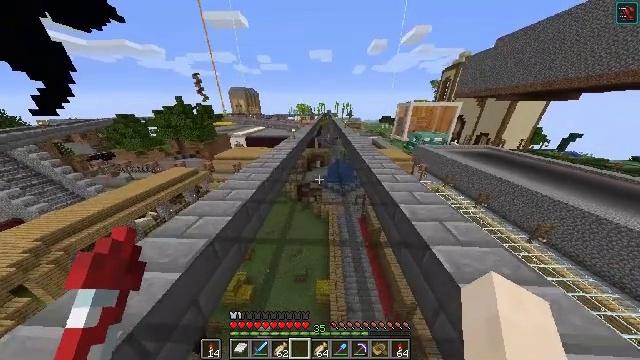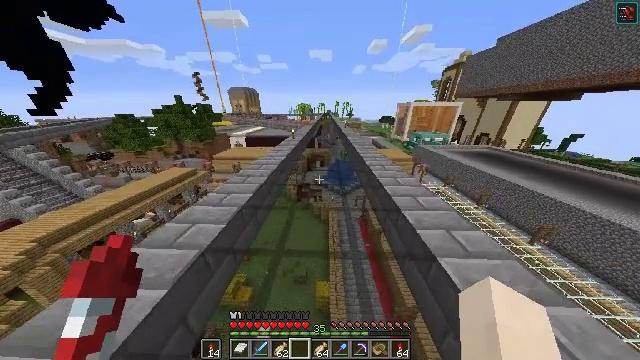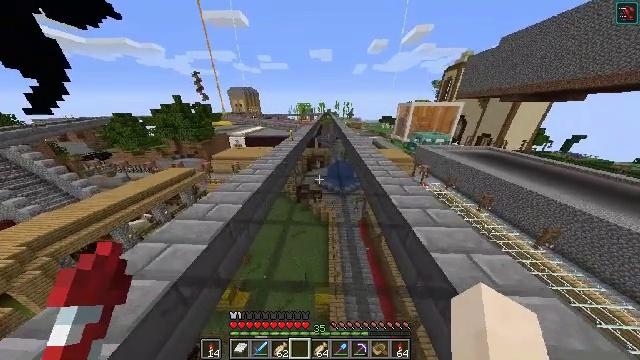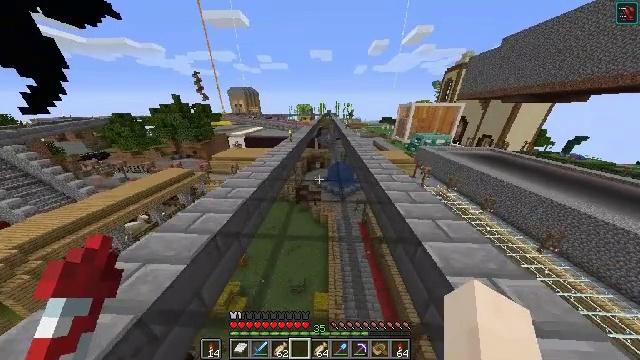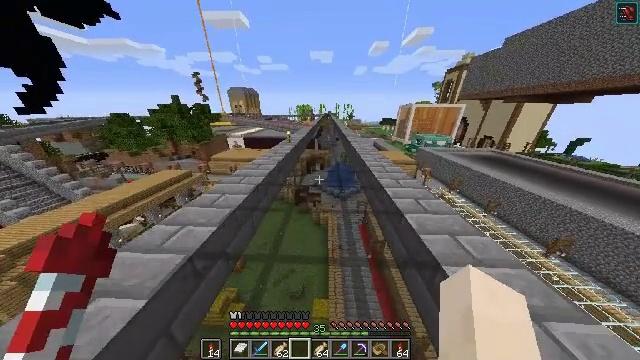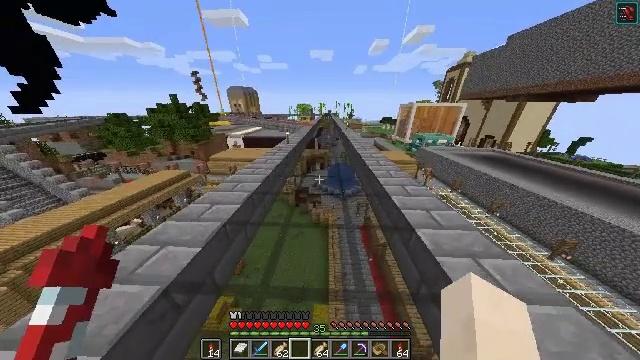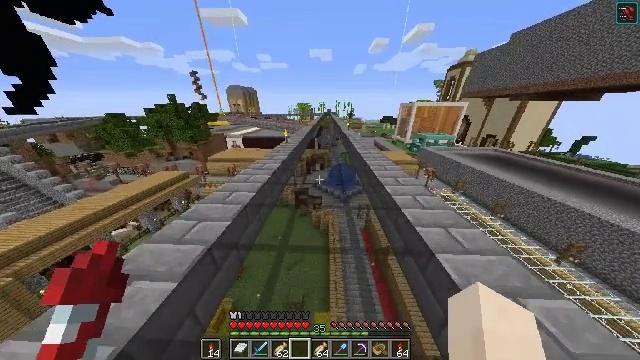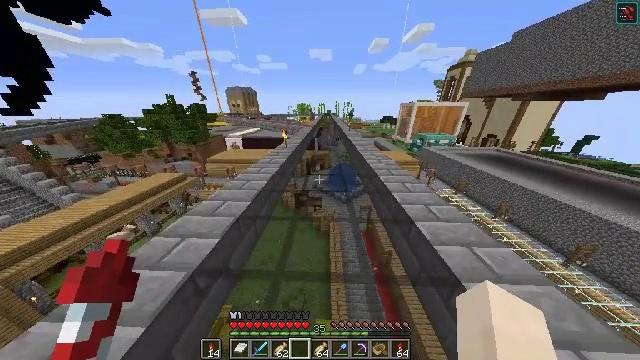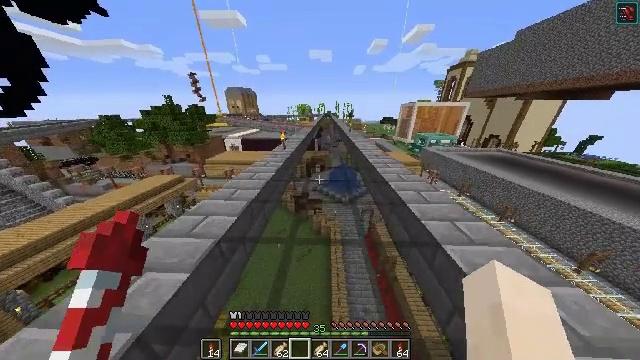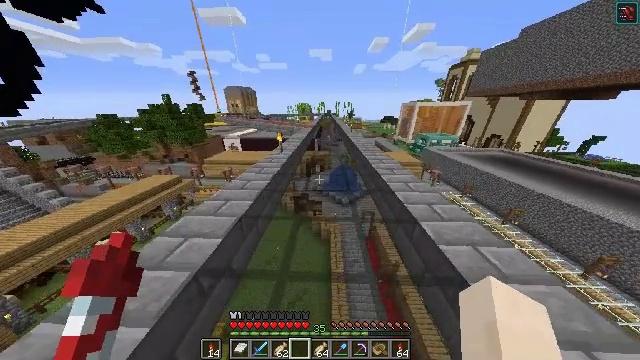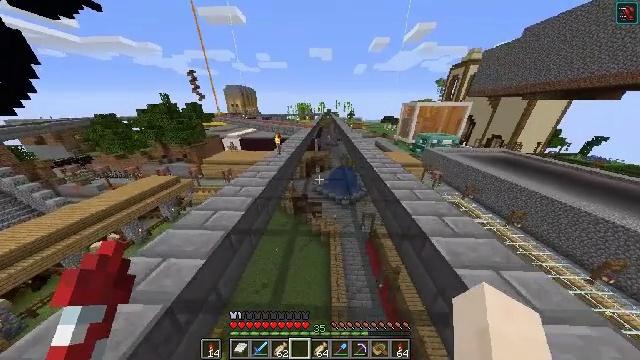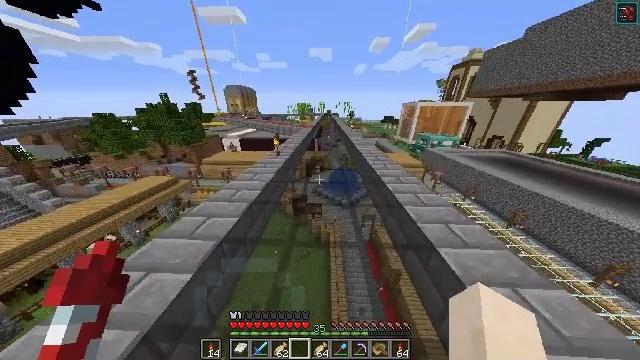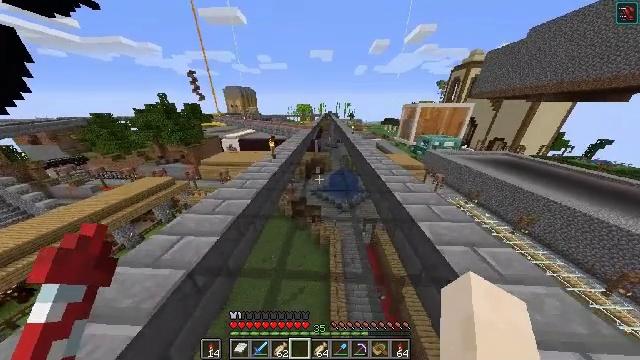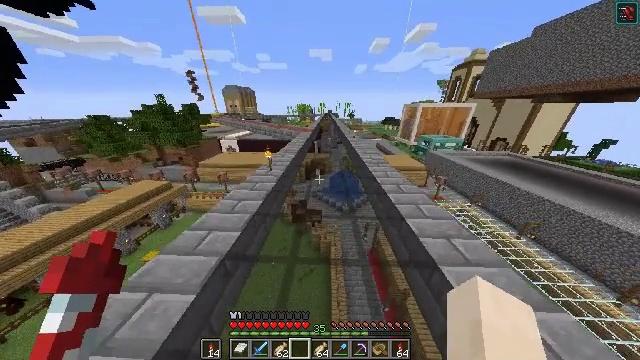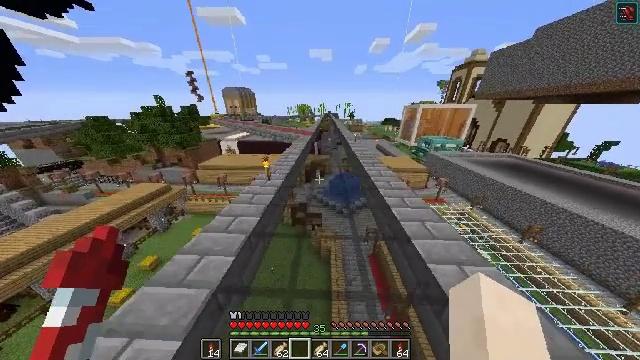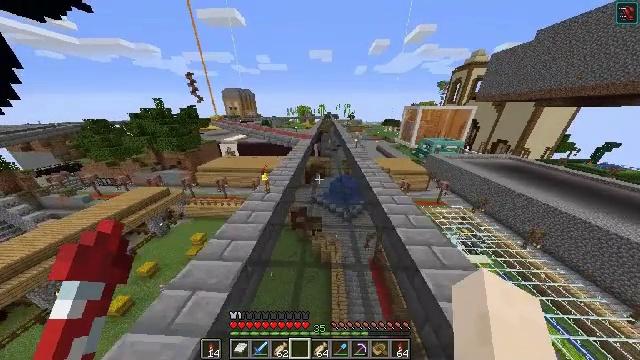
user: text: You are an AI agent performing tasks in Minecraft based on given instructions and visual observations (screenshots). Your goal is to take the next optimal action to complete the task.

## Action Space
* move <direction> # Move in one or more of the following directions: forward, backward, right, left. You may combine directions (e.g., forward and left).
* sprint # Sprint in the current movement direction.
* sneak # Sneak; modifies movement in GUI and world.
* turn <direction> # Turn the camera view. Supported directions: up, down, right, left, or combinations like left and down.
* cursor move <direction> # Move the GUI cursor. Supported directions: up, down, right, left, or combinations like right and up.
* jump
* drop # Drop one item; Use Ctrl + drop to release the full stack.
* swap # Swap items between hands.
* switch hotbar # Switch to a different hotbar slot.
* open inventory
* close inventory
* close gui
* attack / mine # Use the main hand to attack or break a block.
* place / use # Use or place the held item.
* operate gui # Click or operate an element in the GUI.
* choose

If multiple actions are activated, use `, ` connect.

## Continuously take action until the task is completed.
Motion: motion action
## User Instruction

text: Use a compass and some paper to craft a map.
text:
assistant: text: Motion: move forward
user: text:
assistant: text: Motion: move forward
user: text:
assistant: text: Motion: move forward
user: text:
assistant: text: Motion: move forward
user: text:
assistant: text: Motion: move forward
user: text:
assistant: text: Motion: move forward
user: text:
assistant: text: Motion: move forward
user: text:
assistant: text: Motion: move forward
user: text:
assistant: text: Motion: move forward
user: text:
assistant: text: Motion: move forward
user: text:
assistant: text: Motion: move forward
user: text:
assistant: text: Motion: move forward
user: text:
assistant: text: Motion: move forward, jump
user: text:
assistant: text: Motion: move forward, jump
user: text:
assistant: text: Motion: move forward, jump
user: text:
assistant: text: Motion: move forward, jump
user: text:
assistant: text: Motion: move forward, jump
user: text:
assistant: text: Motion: move forward, jump
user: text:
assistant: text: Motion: move forward, jump
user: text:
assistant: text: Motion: move forward, jump
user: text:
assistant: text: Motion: move forward, jump
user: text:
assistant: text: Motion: move forward, jump
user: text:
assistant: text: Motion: move forward, jump
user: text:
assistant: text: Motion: move forward, jump
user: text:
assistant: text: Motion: move forward, jump
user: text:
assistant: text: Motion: move forward, jump
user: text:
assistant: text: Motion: move forward, jump
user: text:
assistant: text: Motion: move forward, jump
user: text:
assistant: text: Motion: move forward, jump
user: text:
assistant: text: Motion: move forward, jump